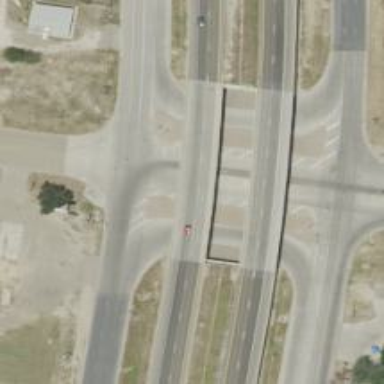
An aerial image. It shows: Secondary link road leading to turnaround junction.